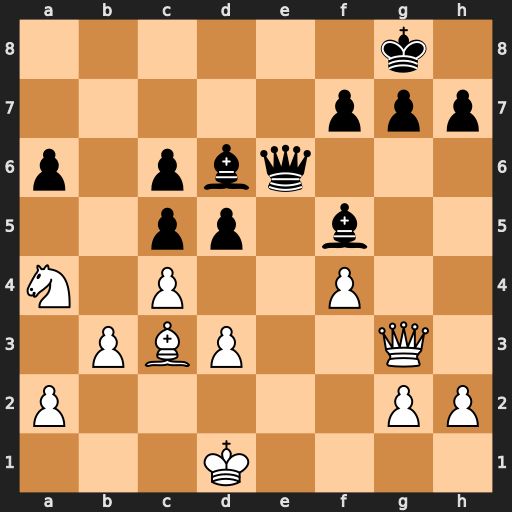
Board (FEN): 6k1/5ppp/p1pbq3/2pp1b2/N1P2P2/1PBP2Q1/P5PP/3K4
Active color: w
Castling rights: -
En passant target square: -
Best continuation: Qxg7#